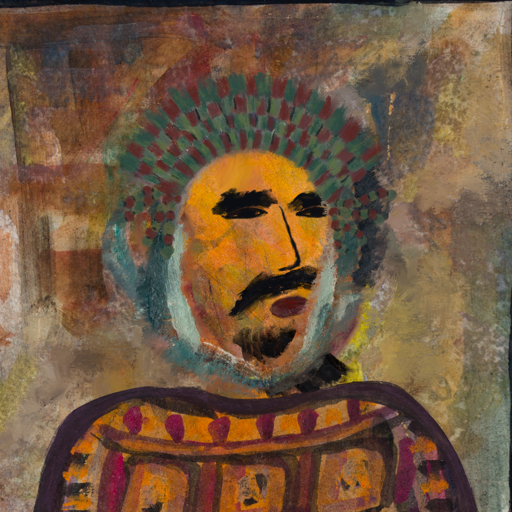
Background: Mosgoul, Head And Neck Side: Gypsy_Mother, Face Side: Mosgoul, Bust: Doll, Hair Side: Boggyland, Head Accessory: After_Raid_Crown, Second Necklace: Blank, Necklace: Blank, Baby: Blank